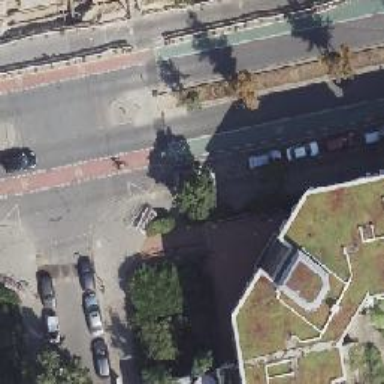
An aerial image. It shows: Ramp on footway.